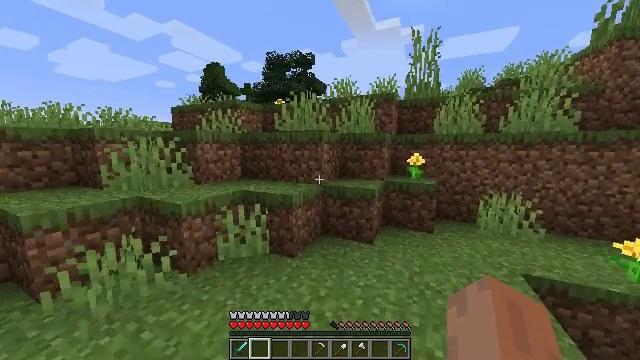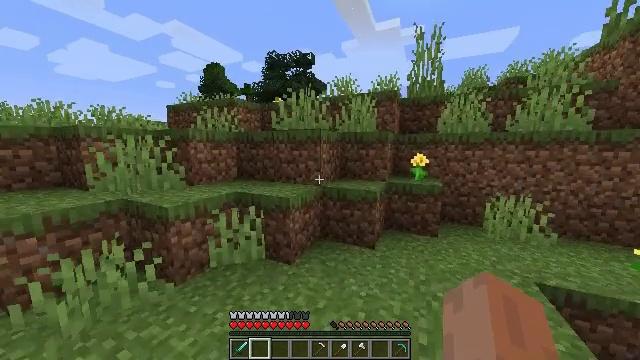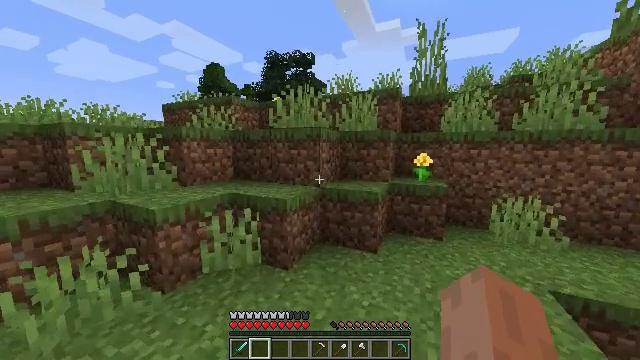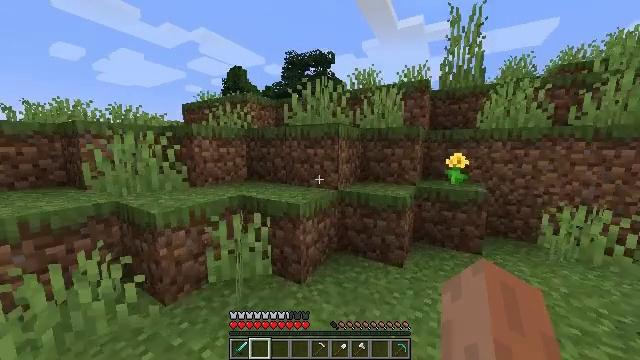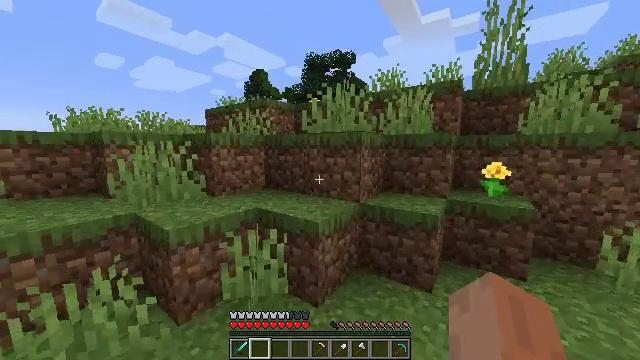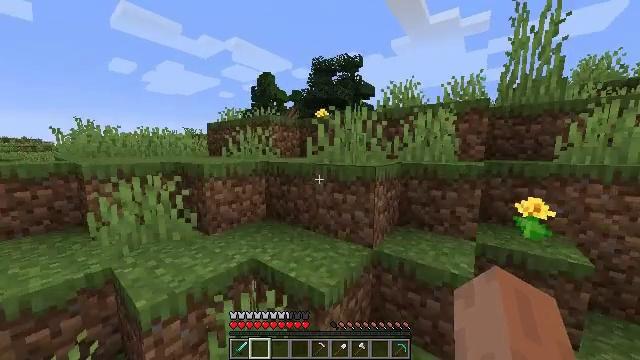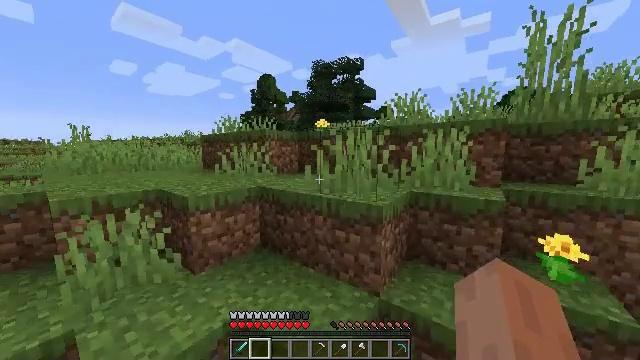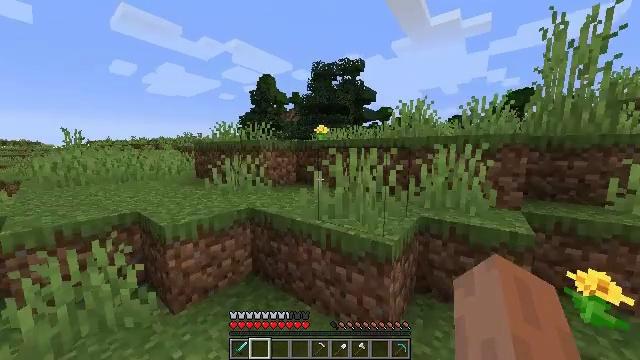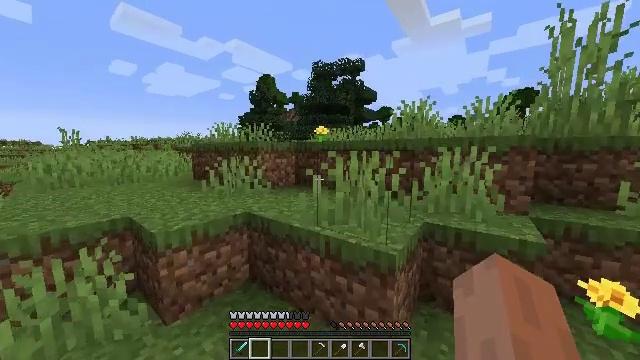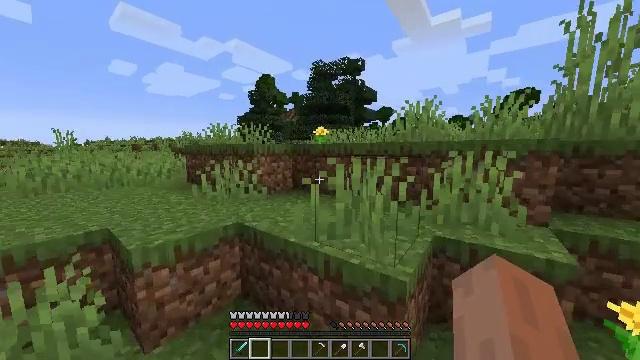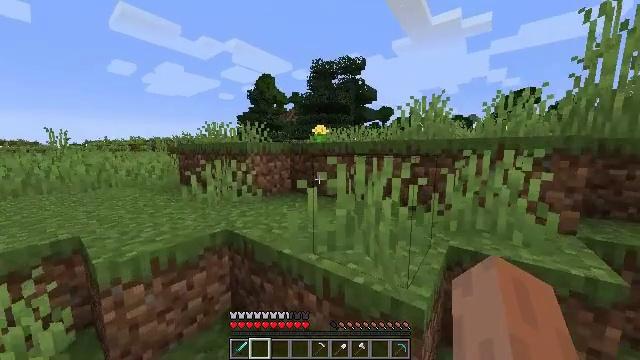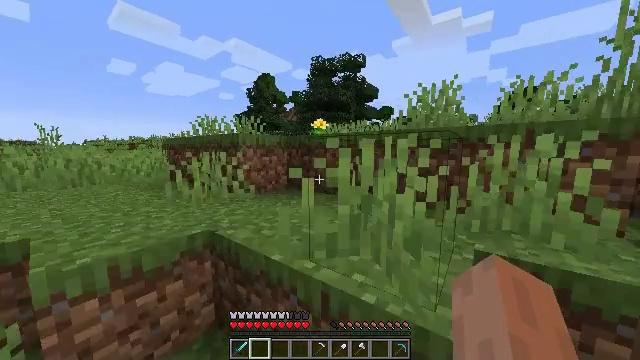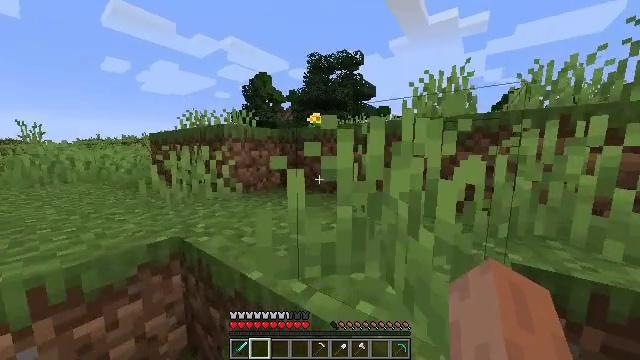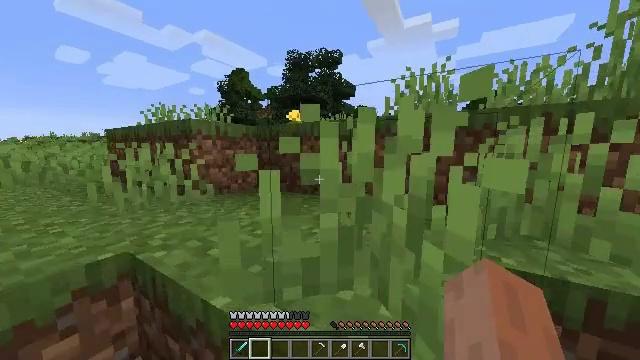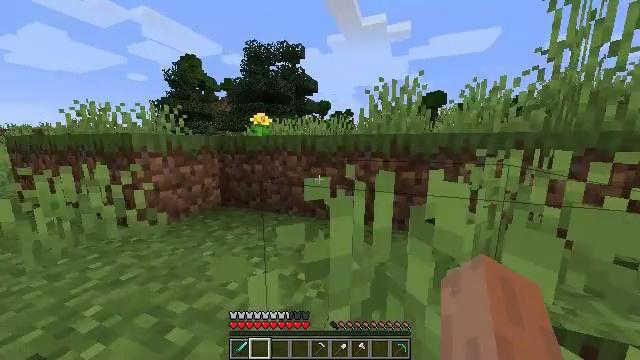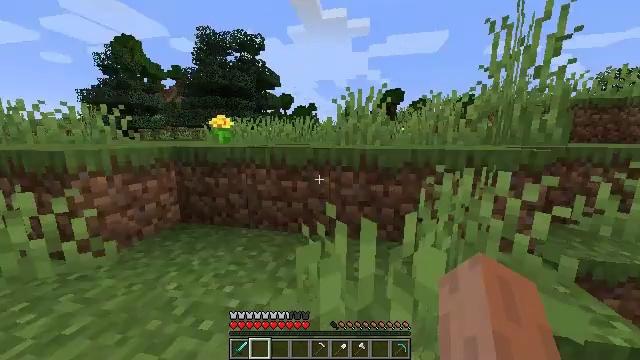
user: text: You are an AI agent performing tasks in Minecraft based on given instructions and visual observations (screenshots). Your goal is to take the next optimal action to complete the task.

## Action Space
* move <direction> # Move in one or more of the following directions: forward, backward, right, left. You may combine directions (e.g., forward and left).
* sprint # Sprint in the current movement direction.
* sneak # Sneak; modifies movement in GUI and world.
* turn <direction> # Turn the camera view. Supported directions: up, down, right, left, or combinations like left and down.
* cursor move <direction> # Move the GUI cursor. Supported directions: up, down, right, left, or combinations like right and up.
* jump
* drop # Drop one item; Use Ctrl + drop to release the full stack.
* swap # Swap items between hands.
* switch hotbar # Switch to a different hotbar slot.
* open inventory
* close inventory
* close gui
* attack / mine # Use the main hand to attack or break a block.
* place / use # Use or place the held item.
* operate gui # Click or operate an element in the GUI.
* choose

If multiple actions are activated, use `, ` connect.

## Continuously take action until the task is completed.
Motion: motion action
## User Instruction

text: Hunt a cod.
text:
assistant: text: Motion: move forward
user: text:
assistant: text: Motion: move forward
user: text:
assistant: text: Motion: move forward, turn left
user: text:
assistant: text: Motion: move forward, turn left, jump
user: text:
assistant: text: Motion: move forward, turn left, jump
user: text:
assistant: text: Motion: move forward, jump
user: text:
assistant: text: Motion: move forward, jump
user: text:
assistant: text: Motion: move forward, jump
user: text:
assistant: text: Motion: move forward, jump
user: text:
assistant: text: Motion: move forward, jump
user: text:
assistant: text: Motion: move forward, jump
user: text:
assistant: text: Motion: move forward, jump
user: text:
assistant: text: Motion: move forward, turn right, jump
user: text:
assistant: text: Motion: move forward, turn right and down, jump
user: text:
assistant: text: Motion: move forward, turn right and down, jump
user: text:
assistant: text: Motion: move forward, turn right, jump
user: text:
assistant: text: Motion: move forward, turn right, jump
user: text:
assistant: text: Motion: move forward, turn right, jump
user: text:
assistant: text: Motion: move forward, turn right, jump
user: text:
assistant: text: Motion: move forward, turn right, jump
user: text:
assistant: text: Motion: move forward, jump
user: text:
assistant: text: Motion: move forward, jump
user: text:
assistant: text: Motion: move forward
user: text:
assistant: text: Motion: move forward
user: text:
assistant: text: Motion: move forward, jump
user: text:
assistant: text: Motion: move forward, jump
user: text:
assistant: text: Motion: move forward, jump
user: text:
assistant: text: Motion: move forward, jump
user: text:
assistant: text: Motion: move forward, jump
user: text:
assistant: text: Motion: move forward, jump